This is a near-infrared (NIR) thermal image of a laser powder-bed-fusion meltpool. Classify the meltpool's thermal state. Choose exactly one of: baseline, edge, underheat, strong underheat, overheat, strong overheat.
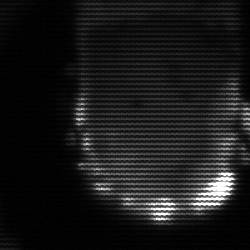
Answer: baseline